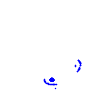
Particle: pion